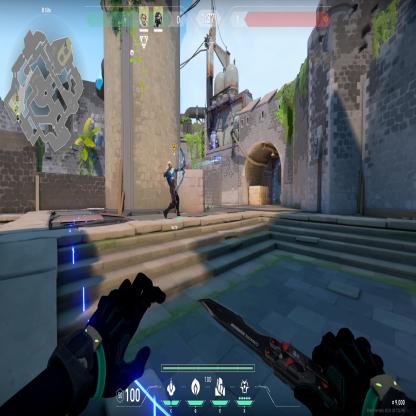
Label: teammate